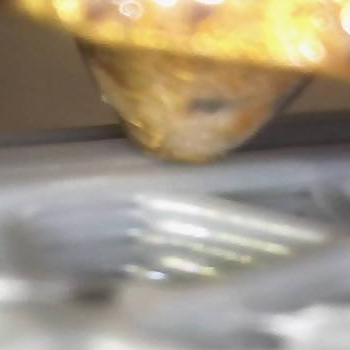
Flow rate: 208%